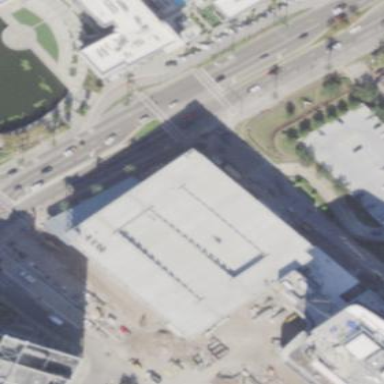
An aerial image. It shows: Multi-storey parking building.